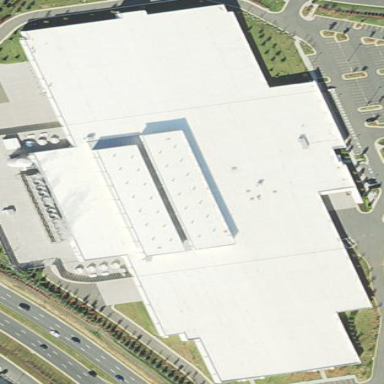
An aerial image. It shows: Data center building.